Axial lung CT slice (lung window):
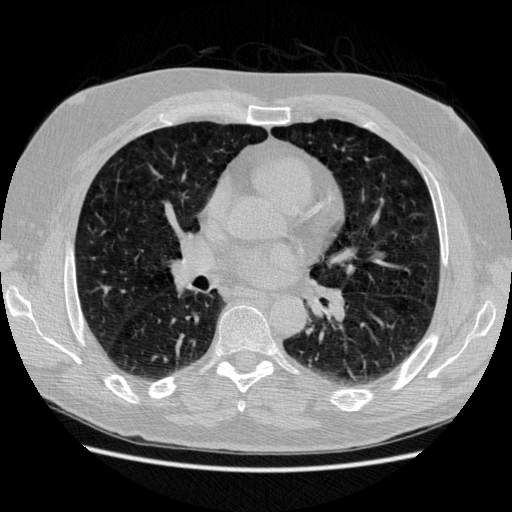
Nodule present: no